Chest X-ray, AP view. Patient: 73 years old, sex M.
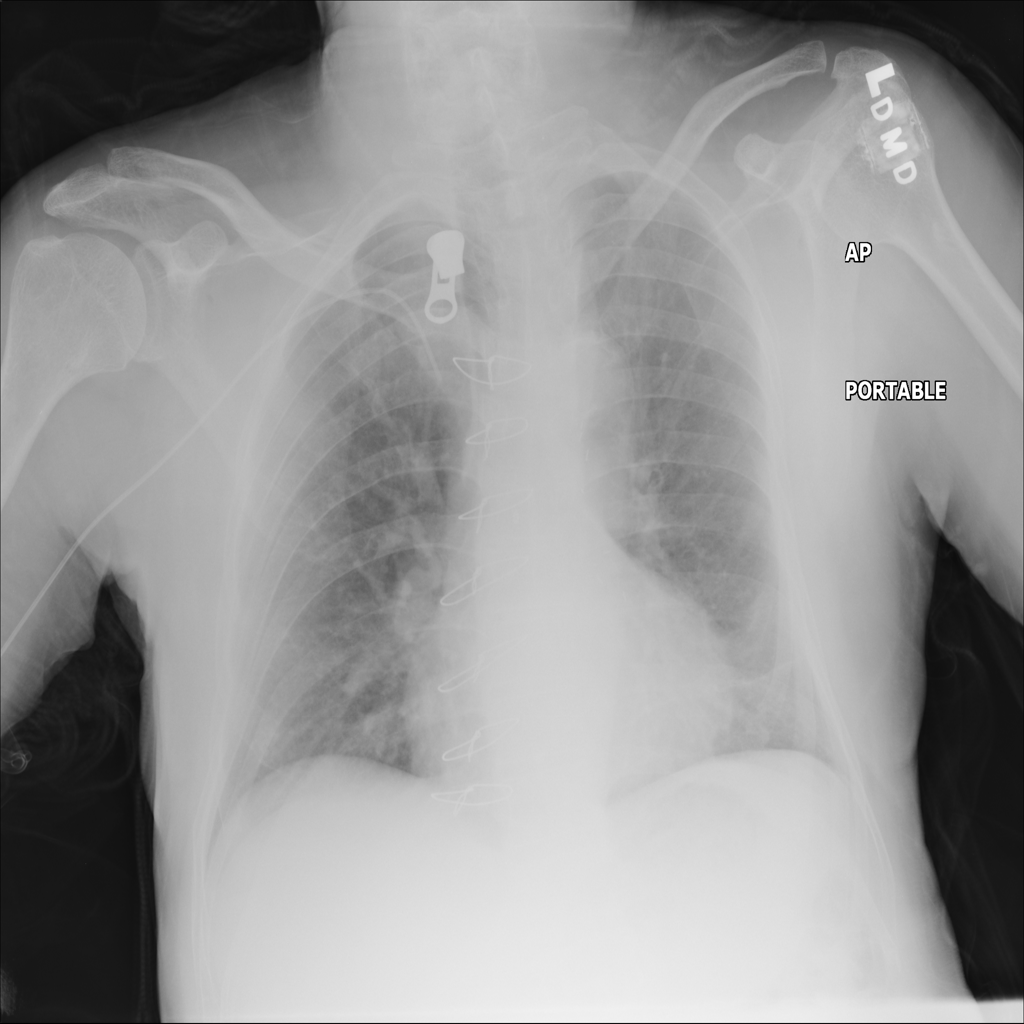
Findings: No Finding